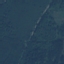
Label: Forest